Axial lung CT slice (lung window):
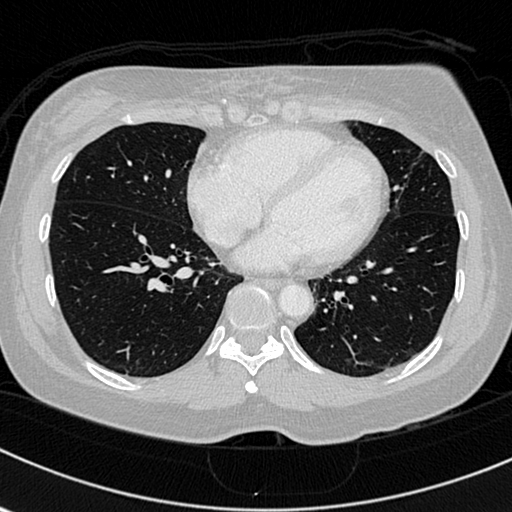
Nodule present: no